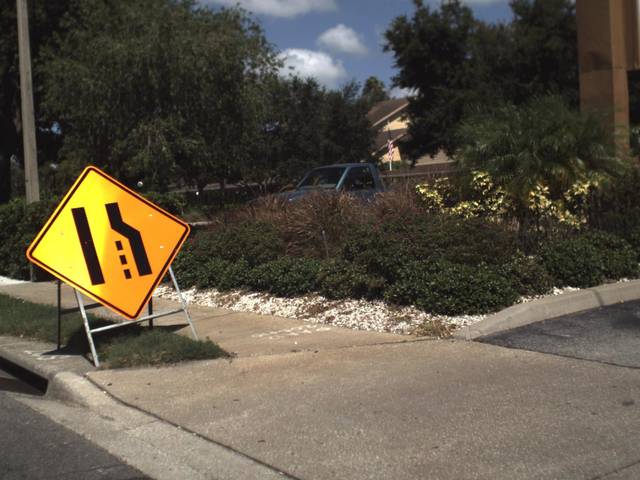
Region: United States
Coordinates: 27.917, -82.784